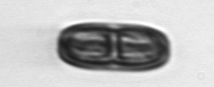
Label: Ephemera